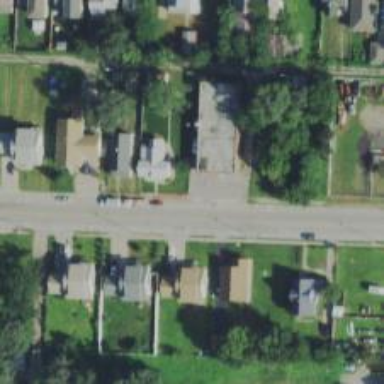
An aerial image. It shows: Alleyway designated as service road.